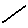
Label: line